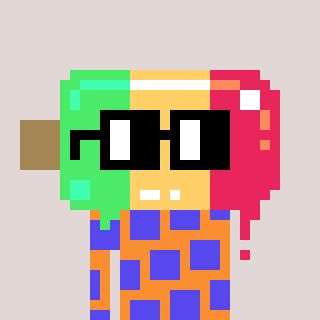
a pixel art character with square black glasses, a icepop-shaped head and a orange-colored body on a warm background